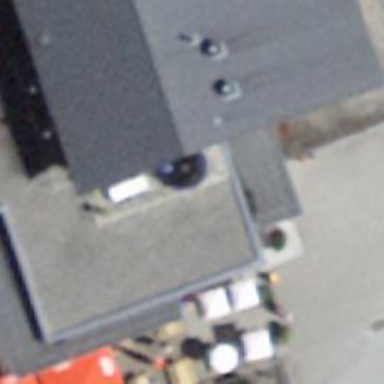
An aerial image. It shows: Building with ridge on the roof.